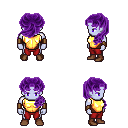
a pixel art fantasy rpg character, male body template, dark elf, purple skin, gold chest armor, red pants, purple princess hairstyle, leather bracers, brown shoes, four views (front, back, left, right), 2x2 character sprite sheet, small pixel art, hard edges, no anti-aliasing